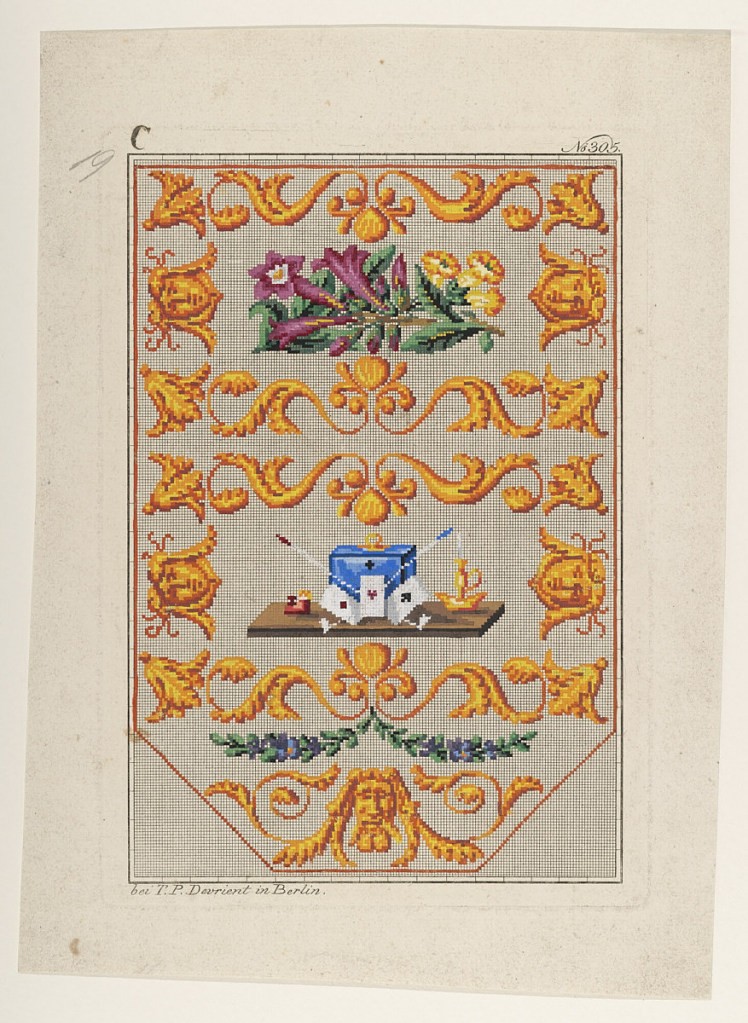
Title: Wool Embroidery Design (Berlin Wool Works)
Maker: T. P. Devrient, active ca. 1860
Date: ca. 1860
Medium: Brush and gouache, pen and black ink over etching on cream laid paper
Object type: Drawing
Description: Design for wool work.  Scroll design in yellow.  In center a blue box, lighted candle and some playing cards.